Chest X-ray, PA view. Patient: 71 years old, sex M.
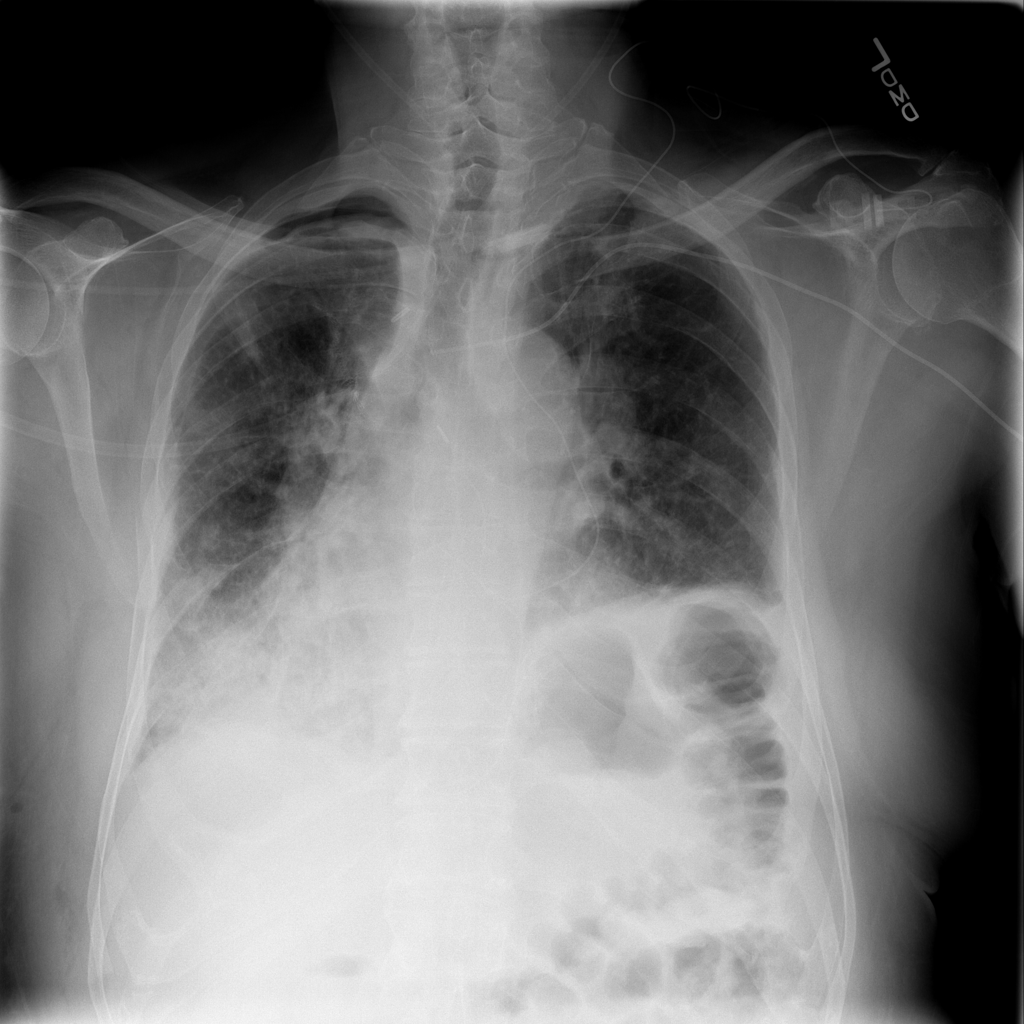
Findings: Infiltration, Pneumothorax